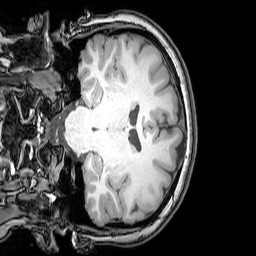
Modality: T1w
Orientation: coronal
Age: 25
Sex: female
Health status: healthy
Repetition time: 0.081 s
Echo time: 0.037 s